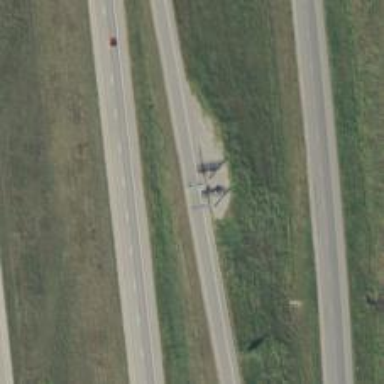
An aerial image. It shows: Toll gantry on the road.